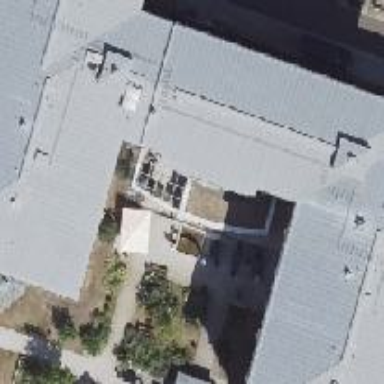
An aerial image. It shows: Building with hipped roof design.